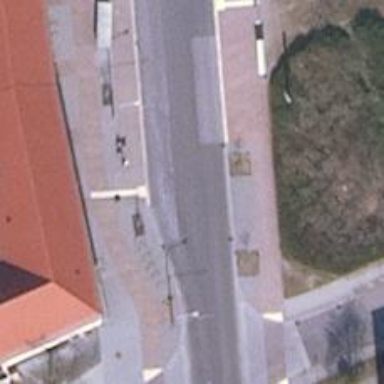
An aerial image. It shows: Trolleybus stop position for public transport.